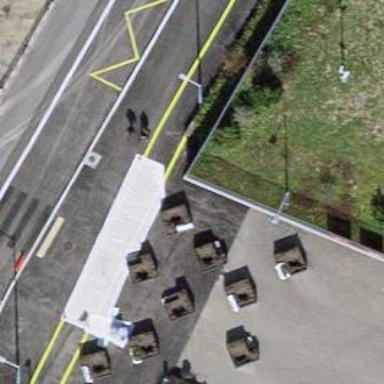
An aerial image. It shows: Bicycle parking facility.